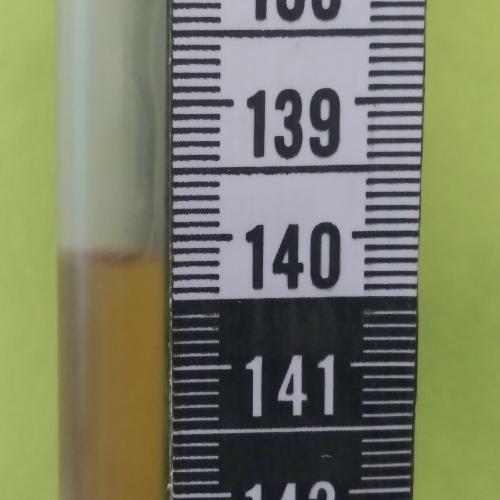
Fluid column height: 140.1 cm